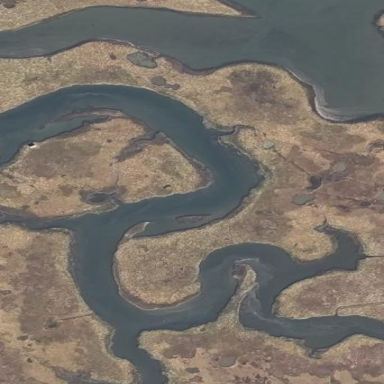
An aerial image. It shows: Tidal water body.